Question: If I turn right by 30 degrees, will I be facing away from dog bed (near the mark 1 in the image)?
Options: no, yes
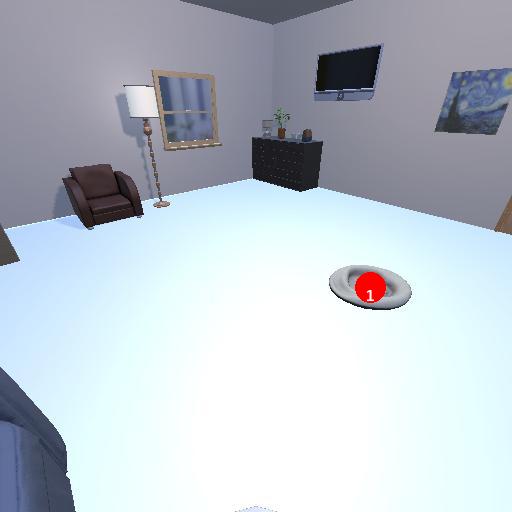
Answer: no